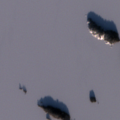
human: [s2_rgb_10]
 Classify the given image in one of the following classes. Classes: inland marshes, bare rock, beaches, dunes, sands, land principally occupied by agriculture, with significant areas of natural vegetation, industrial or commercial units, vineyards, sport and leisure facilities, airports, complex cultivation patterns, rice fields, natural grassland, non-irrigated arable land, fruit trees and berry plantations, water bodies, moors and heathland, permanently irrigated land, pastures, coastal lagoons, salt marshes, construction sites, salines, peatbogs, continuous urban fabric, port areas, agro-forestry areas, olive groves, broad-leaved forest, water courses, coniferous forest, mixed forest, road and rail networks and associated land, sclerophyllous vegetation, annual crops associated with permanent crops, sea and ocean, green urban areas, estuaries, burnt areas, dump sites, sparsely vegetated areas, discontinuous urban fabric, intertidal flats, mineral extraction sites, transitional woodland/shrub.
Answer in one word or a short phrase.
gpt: water bodies